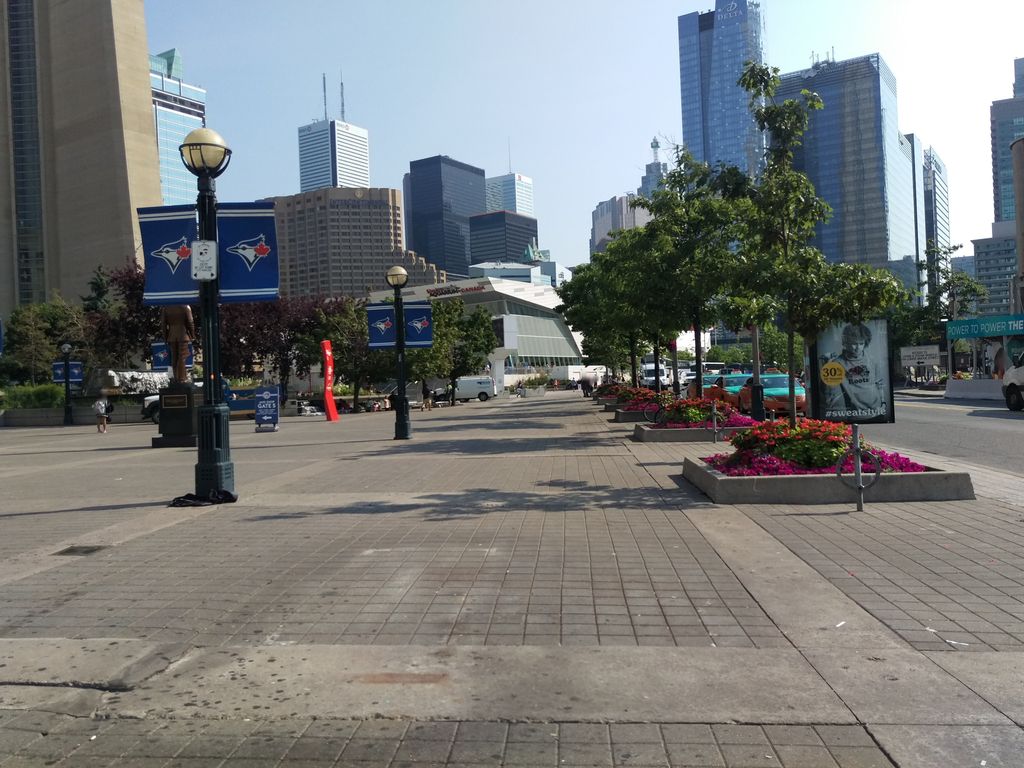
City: toronto